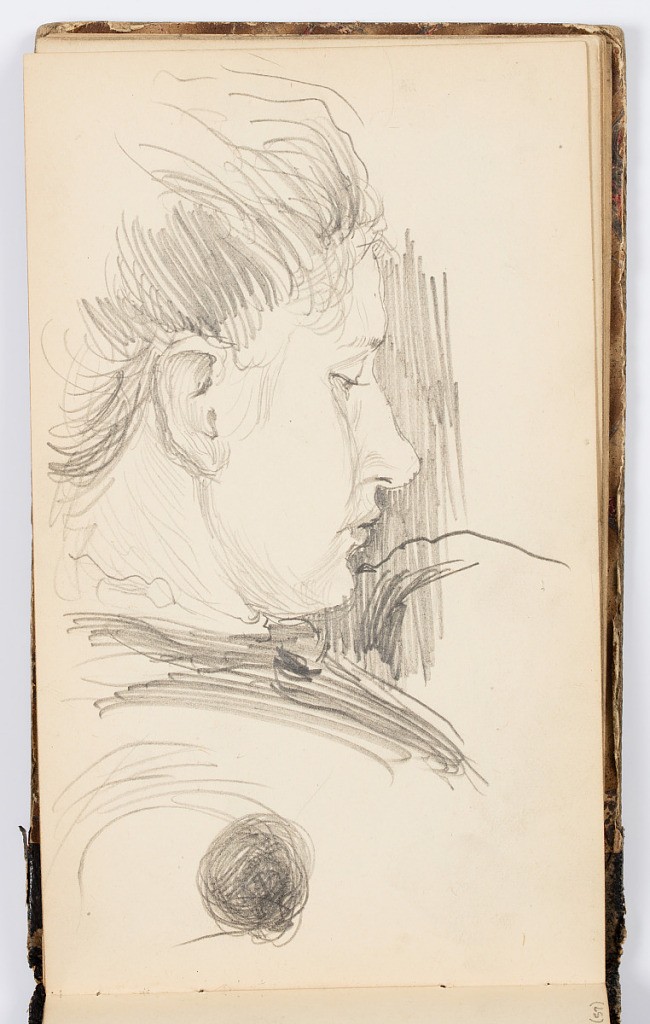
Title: Sketchbook Page
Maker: Kenyon Cox, American, 1856–1919
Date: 1875
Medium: Graphite on paper
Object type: Sketchbook folio
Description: Portrait of a woman in profile, her hair up.